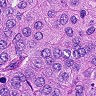
Metastatic tissue present: yes